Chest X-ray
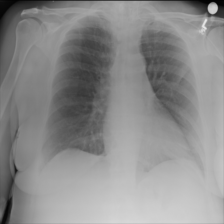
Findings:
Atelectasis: negative
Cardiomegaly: negative
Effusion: negative
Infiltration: negative
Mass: negative
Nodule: negative
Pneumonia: negative
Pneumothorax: negative
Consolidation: negative
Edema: negative
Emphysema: negative
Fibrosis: negative
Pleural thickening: negative
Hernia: negative